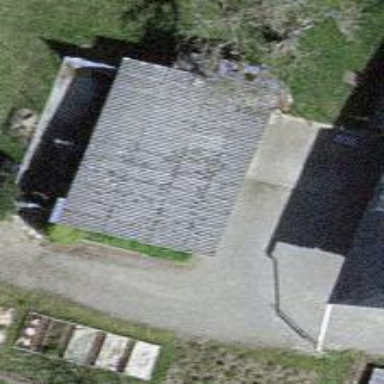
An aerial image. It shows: Garage.